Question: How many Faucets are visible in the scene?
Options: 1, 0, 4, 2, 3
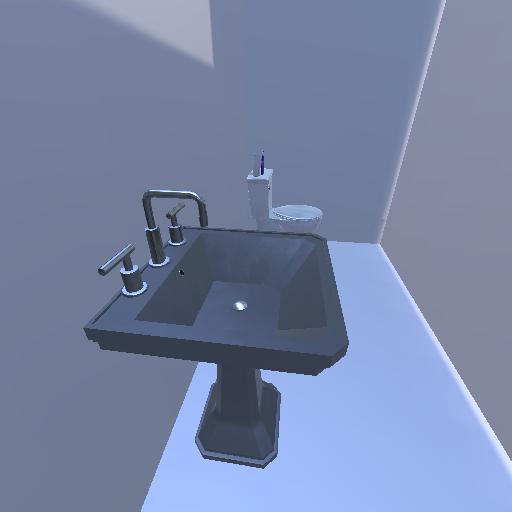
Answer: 1